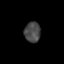
Tissue: lung
Cell type: Epithelial cells
Senescence score: 0.1997
Nuclear area (px): 323
Mean DAPI intensity: 71.362